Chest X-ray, AP view. Patient: 64 years old, sex F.
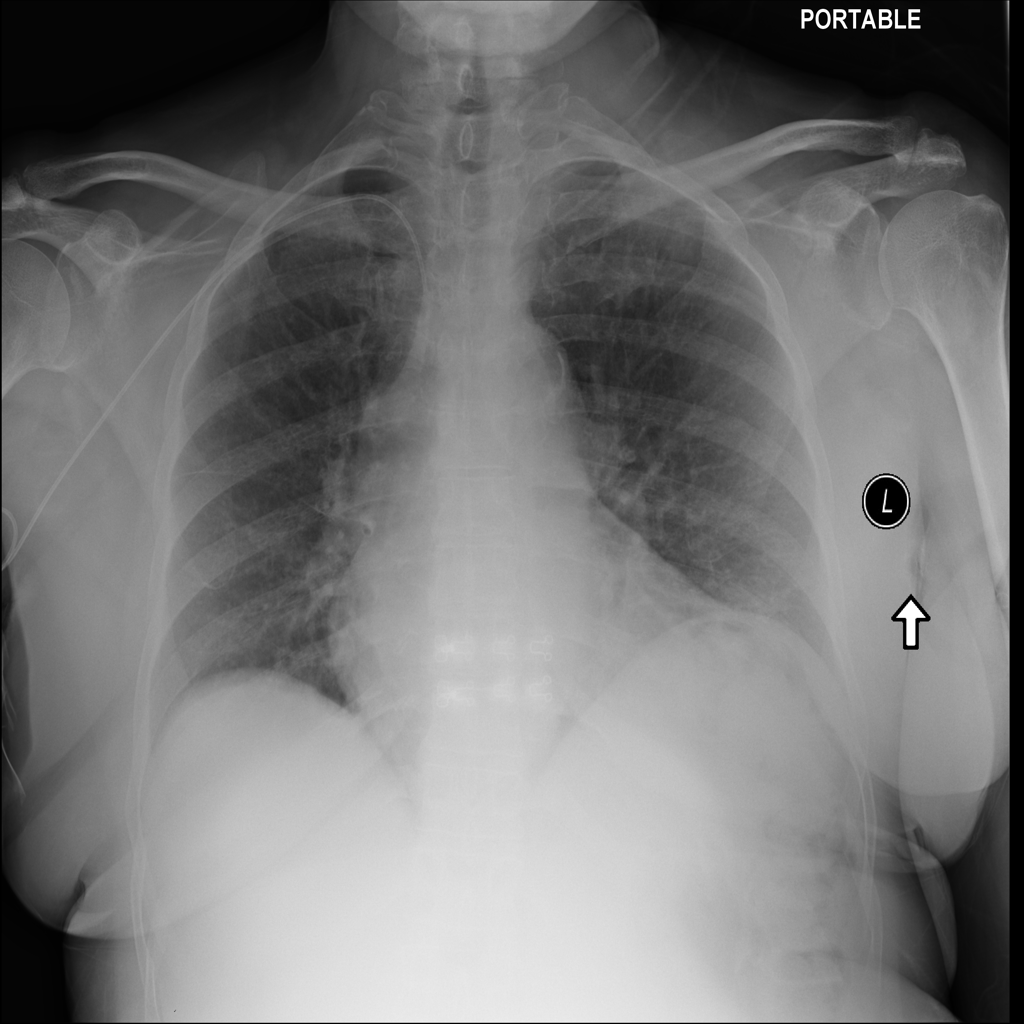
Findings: No Finding